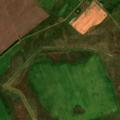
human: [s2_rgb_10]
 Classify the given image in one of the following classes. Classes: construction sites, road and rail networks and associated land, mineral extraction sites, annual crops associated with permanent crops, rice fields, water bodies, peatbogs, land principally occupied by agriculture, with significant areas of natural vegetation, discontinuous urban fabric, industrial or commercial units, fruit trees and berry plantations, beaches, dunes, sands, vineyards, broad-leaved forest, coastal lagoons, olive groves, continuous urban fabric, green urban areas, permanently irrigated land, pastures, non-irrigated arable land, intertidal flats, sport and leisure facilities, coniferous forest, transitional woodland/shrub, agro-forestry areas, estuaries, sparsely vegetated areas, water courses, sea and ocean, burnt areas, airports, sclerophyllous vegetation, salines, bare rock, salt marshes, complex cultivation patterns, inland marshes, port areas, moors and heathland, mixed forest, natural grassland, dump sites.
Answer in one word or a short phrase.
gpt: non-irrigated arable land, complex cultivation patterns, natural grassland